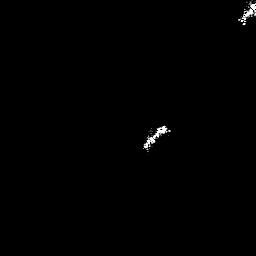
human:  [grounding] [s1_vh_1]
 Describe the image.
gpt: In the satellite image, there is  <ref>1 medium ship </ref> <box>[[54, 48, 65, 58, 0]]</box> located at center,  <ref>1 small ship </ref> <box>[[92, 0, 99, 8, 0]]</box> located at top right.